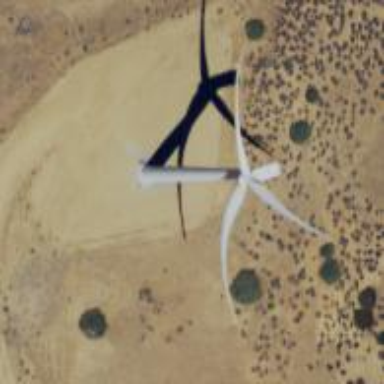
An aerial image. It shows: Wind generator using horizontal axis wind turbines.